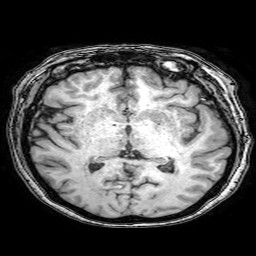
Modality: T1w
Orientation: coronal
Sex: female
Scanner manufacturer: philips
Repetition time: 0.00808 s
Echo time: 0.00369 s